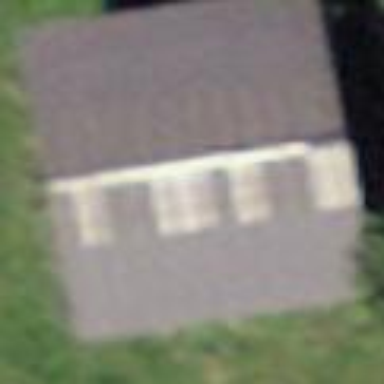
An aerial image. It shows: Barn.